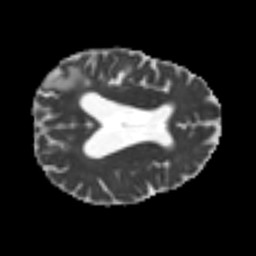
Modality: MD
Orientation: axial
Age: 71
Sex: male
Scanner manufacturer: siemens
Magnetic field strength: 3 T
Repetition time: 4.999 s
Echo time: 0.07946 s